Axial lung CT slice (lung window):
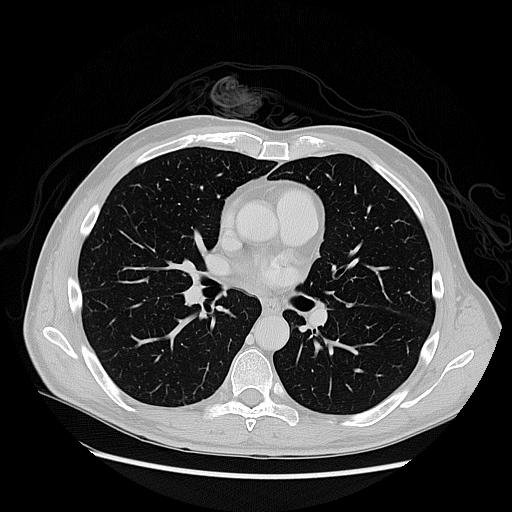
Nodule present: no